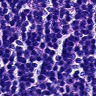
Metastatic tissue present: no